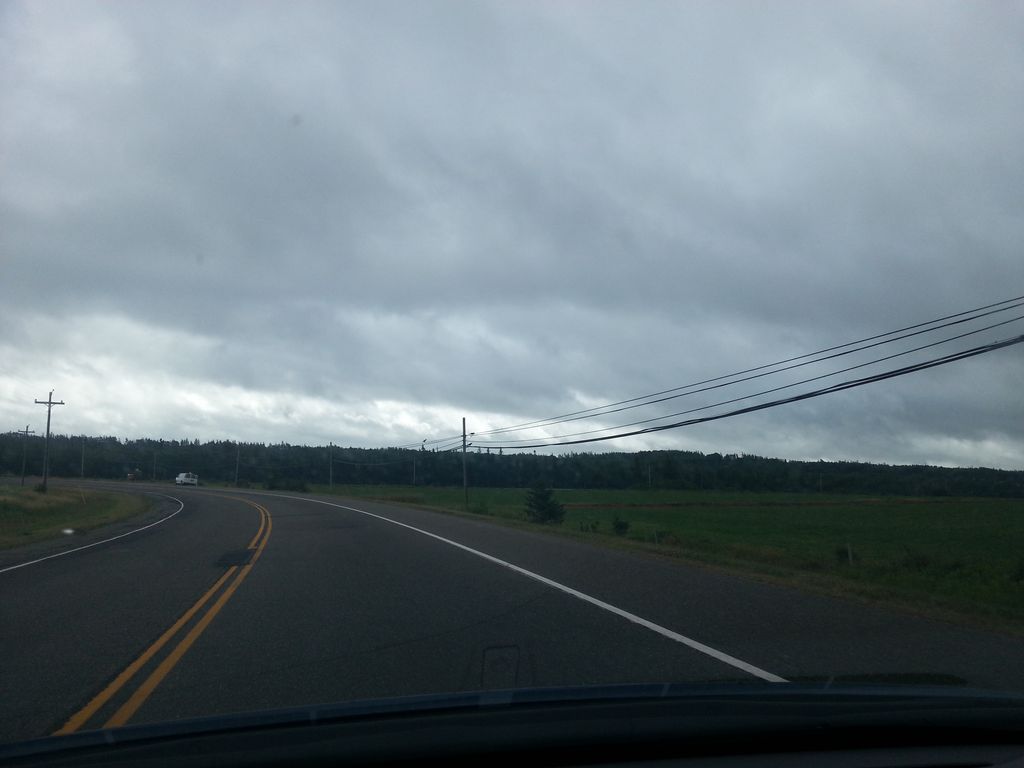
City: charlottetown